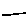
Label: line